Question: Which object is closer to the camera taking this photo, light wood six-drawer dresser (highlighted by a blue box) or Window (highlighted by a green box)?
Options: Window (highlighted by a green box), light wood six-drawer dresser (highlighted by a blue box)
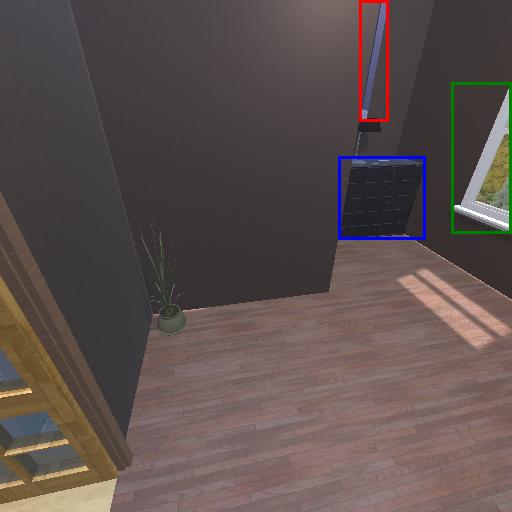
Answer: Window (highlighted by a green box)